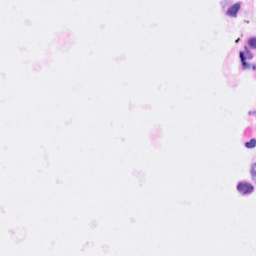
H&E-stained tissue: Breast